Question: I'm working on a back-end functionality for a client. They want to be able to add new records and edit old records through a very basic view; I'm slowly getting somewhere but I'm stuck now. I'm afraid I didn't think my approach through from the start.
This is what it looks like at the moment:
The 'Add' fieldset slides out from under a button which isn't showing atm. It does exactly what it says, add new records to the table. This works fine, I have succeeded in making the view dynamic (fields change per table, etc) and the insert statements work fine aswell. The problem, however, lies in the edit functionality.
When I press the 'Edit' button next to a record, the values of that row get loaded in the form above. The customer can then edit the values and submit them.. Or should be able to.
I'm stuck here. Mostly the update statement makes me want to bang my head against a wall. With the table showing, it isn't exactly hard to write the query:
'$this->db->where('guestid' => $guestid)->update($table)'
The primary key here is 'guestid'. I should use this id to know which row I want to update. However, at the moment, I don't have a way to tell my form which row I'm going to update. I could make a hidden input field and put the ID in there.. But! I use this view, like I mentioned before, for different tables. Not every table has a guestid, etc. I could of course write a huge switch statement or if-structure to determine which table and thus which id should go into the hidden field, but I'm looking for an easier way.
This is mostly giving me headaches because some tables have a combined PK (E.G.: my table 'event_pass' has a combined PK of 'eventID' and 'passID'). I'm unsure how to link this to the form and how to tell my application 'look, update these values on this row with this PK'.
I have all the table metadata in an array, so I know the PK, etc.:
'''
[eventID] => Array
(
[Field] => eventID
[Type] => int(10) unsigned
[Null] => NO
[Key] => PRI
[Default] =>
[Extra] =>
)
[passID] => Array
(
[Field] => passID
[Type] => int(10) unsigned
[Null] => NO
[Key] => PRI
[Default] =>
[Extra] =>
)
etc..
'''
Any help with my thought process would be appreciated here. I'm not looking for full code snippet, just some thoughts, suggestions on how to implement this and make my life a little bit easier. I can provide more screenshots of how other tables might look, and I can of course provide code if necessary. Thanks in advance.
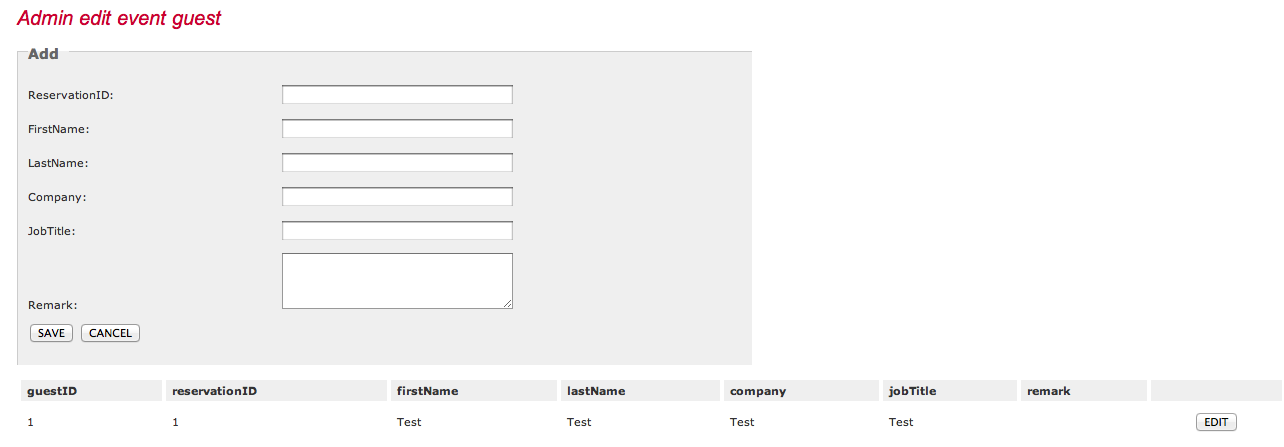
Answer: You need to get the primary key from the table with a 'SHOW INDEX FROM <table>' query (see <URL> and send the primary key data to the page - as you suggested, a hidden input could be the way to do this, it's certainly nice and simple and should do exactly what you expect it to in every browser.
Then all you need to do is read that data when the request is submitted and build your where clause for the 'UPDATE' query accordingly...